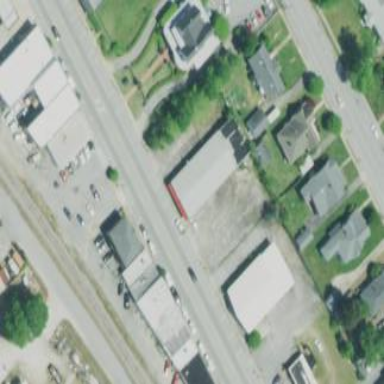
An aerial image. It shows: Retail building.